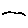
Label: bird